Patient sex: F
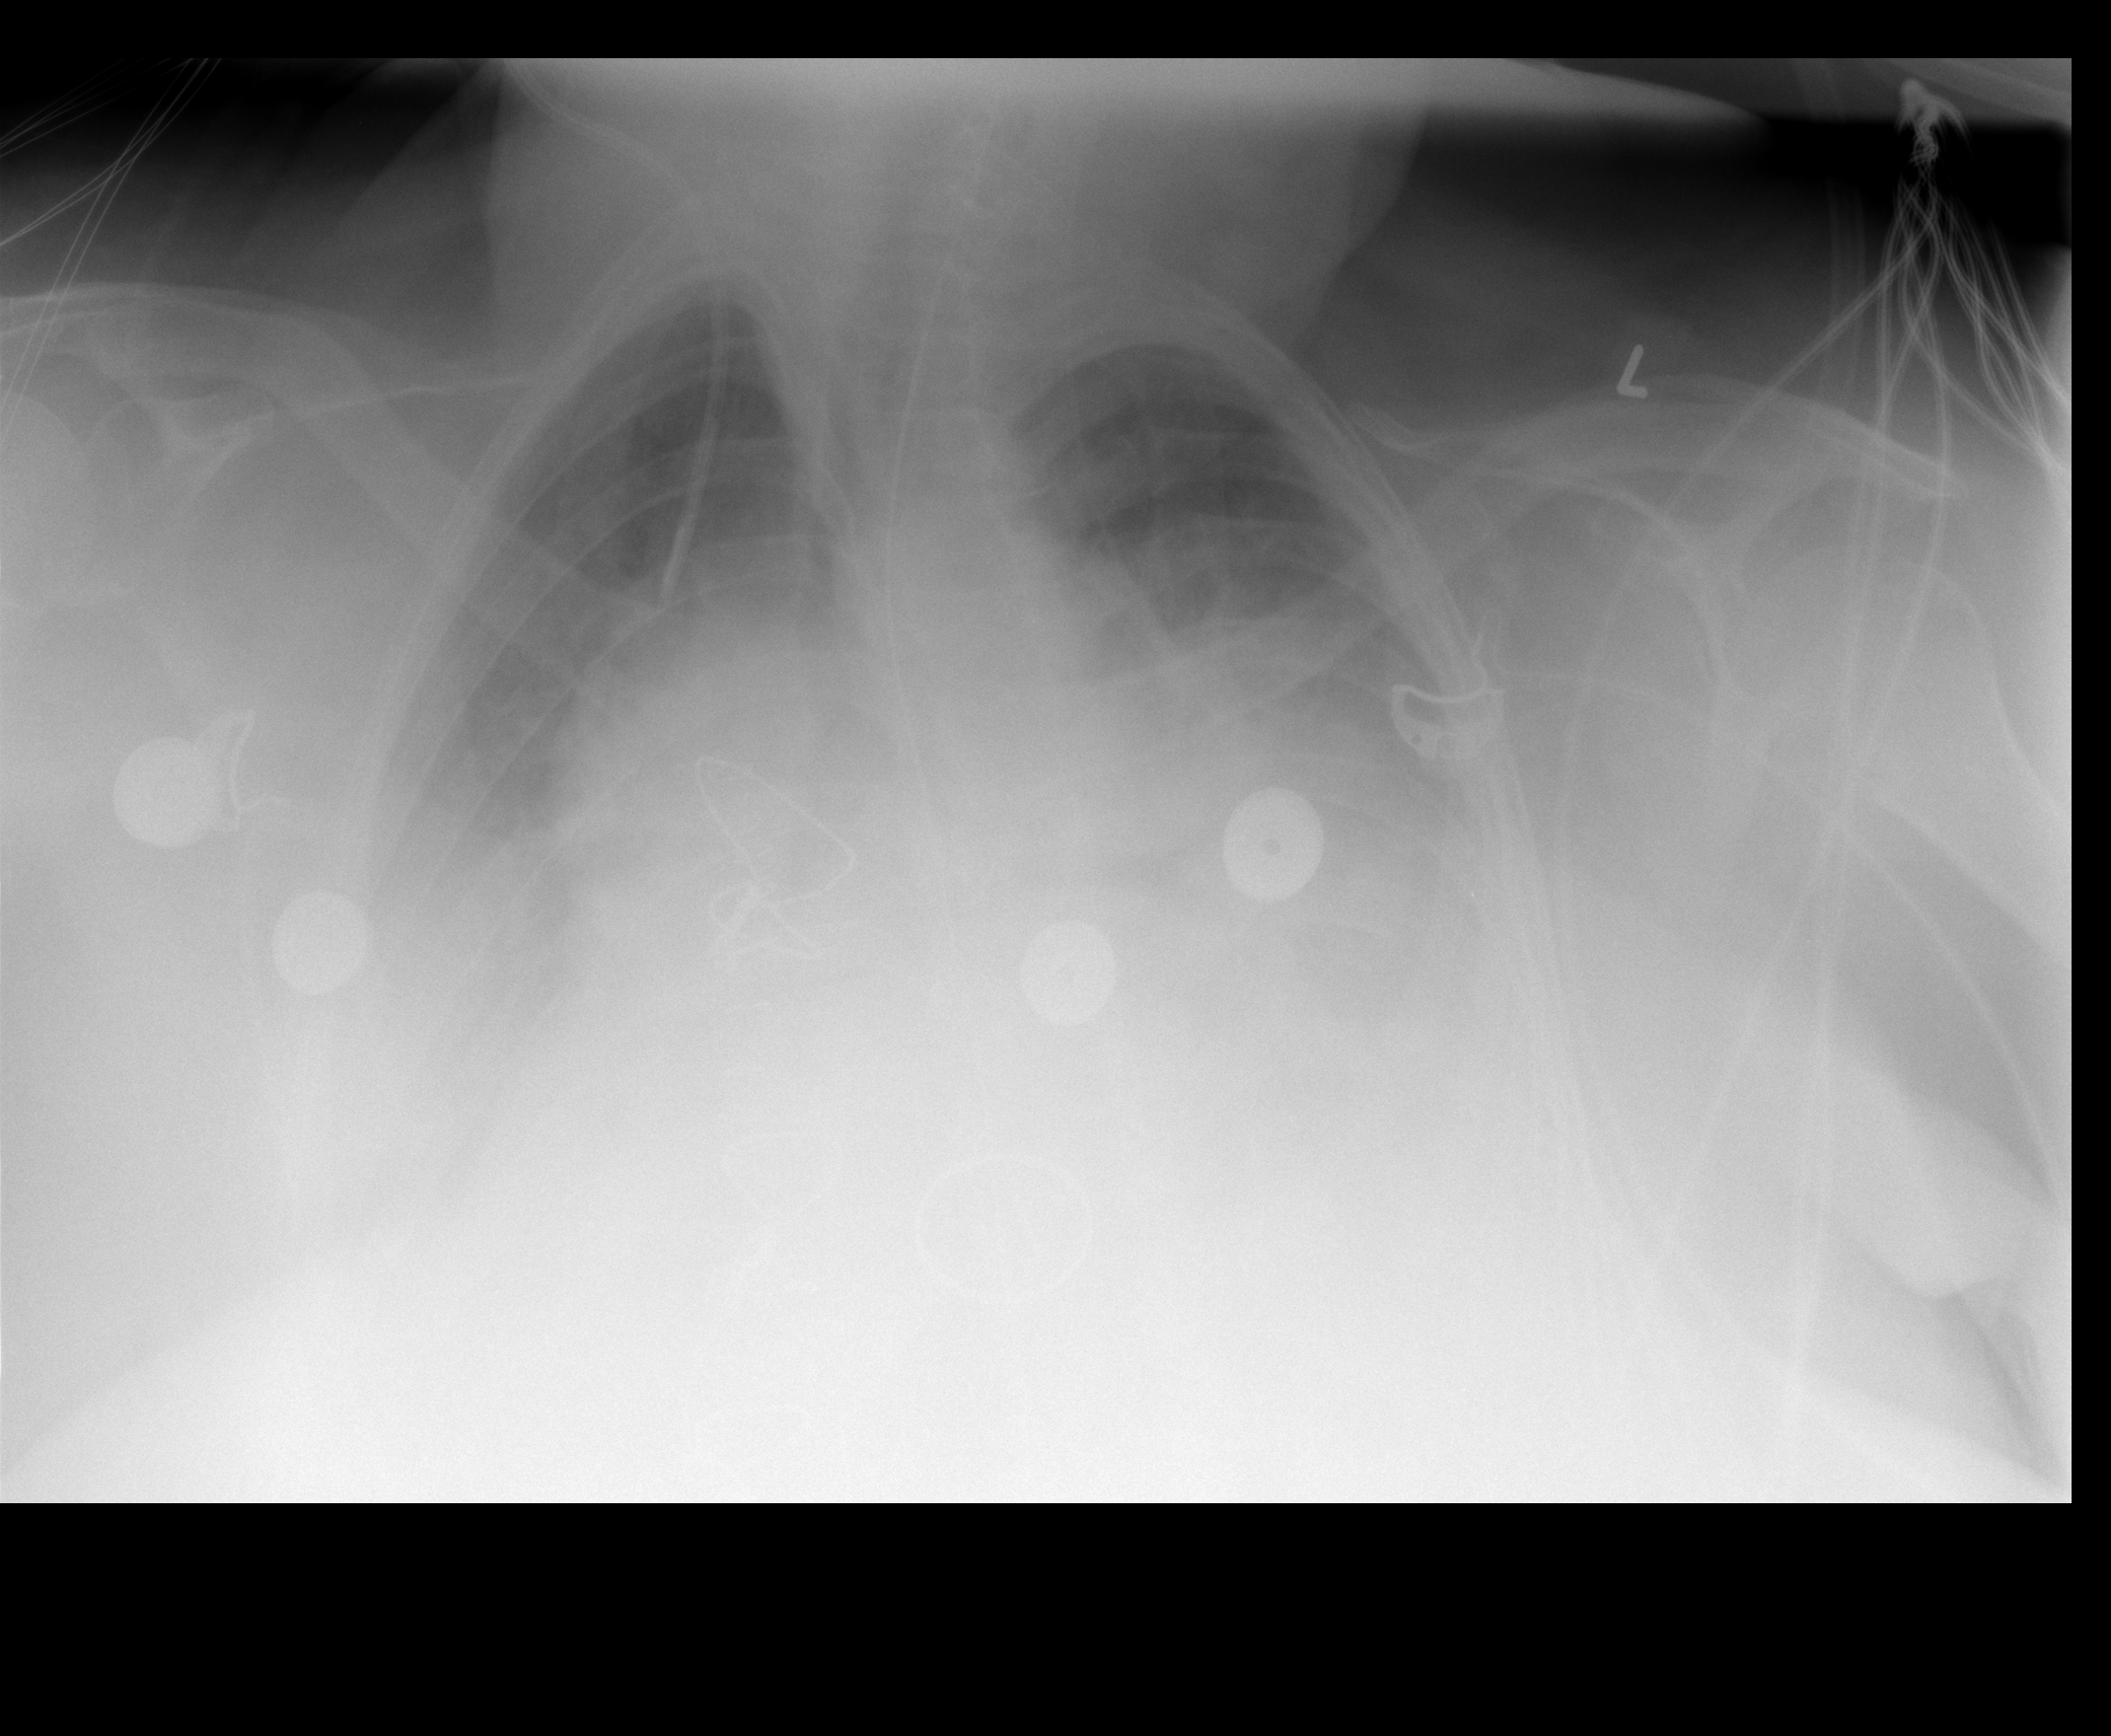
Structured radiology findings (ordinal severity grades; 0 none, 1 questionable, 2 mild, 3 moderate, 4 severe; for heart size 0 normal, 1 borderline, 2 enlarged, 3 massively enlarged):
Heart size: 2
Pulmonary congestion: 3
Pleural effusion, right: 3
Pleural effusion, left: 3
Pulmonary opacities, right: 0
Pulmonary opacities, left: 0
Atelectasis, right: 3
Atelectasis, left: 3